Field crop: tomato
Growth stage: 2
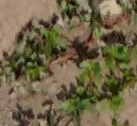
Species: portulaca